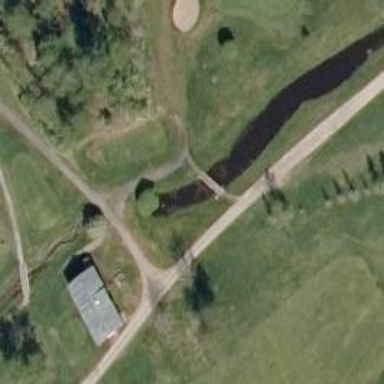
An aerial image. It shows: Path bridge with view of golf course.